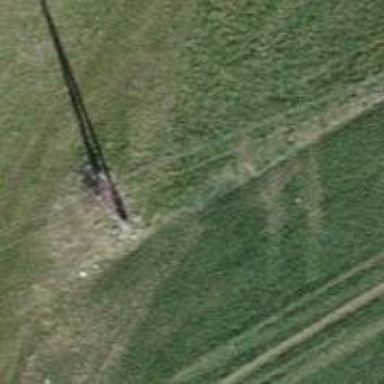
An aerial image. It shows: Power pole.